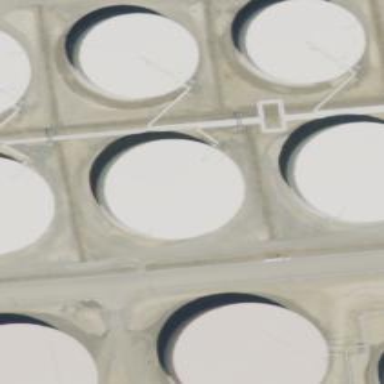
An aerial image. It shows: Building with storage tank.